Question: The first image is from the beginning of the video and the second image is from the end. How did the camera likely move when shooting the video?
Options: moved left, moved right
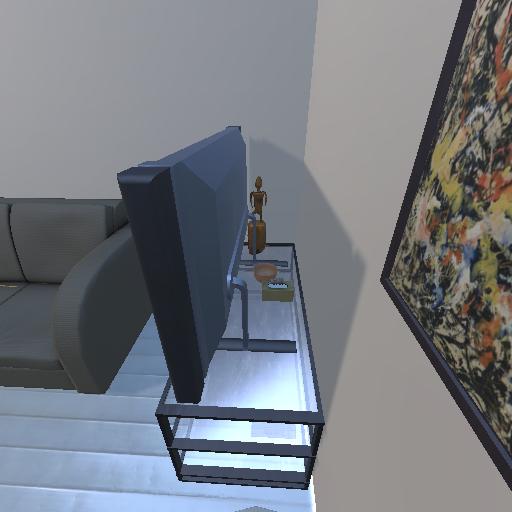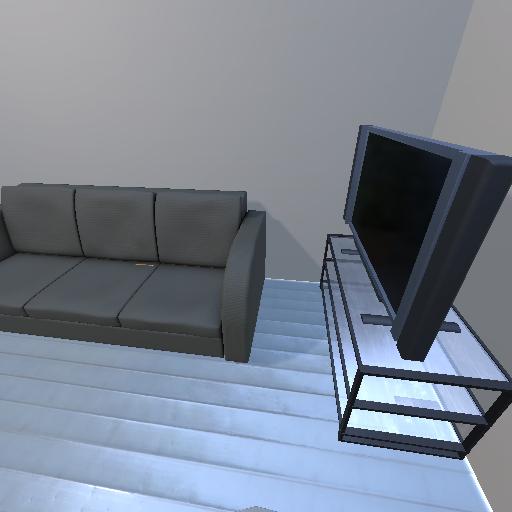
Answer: moved left